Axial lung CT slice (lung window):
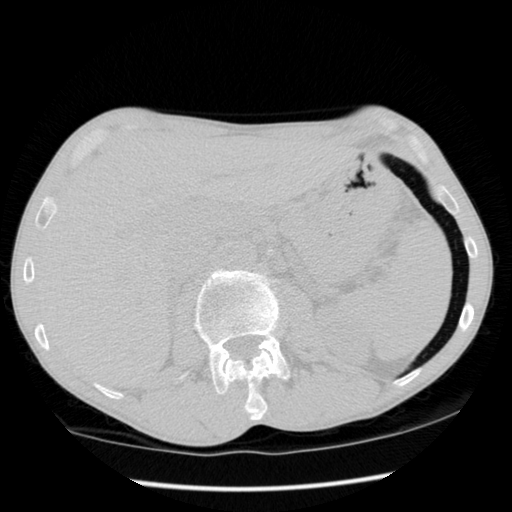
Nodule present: no